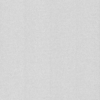
Label: dusty